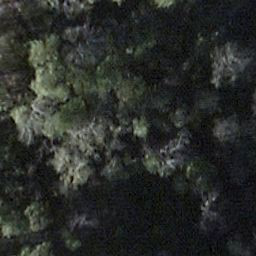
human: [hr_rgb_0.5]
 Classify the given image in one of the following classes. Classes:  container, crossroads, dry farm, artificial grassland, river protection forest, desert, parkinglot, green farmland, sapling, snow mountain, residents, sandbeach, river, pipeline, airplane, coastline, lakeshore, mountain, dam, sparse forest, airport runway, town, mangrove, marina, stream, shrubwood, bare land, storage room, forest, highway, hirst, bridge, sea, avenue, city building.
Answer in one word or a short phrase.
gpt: shrubwood